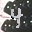
Label: 4